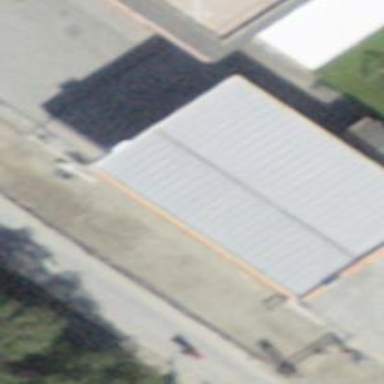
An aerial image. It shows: Fuel station.